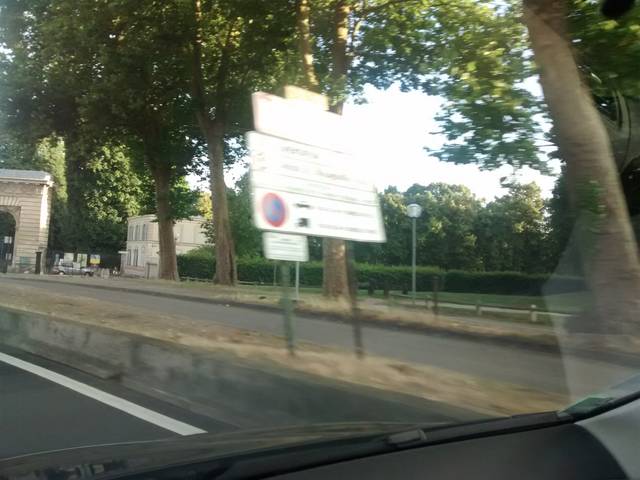
Region: France
Coordinates: 48.821, 2.115